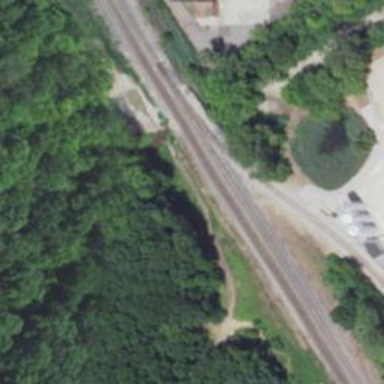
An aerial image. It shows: Railway spur service.